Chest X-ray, PA view. Patient: 42 years old, sex F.
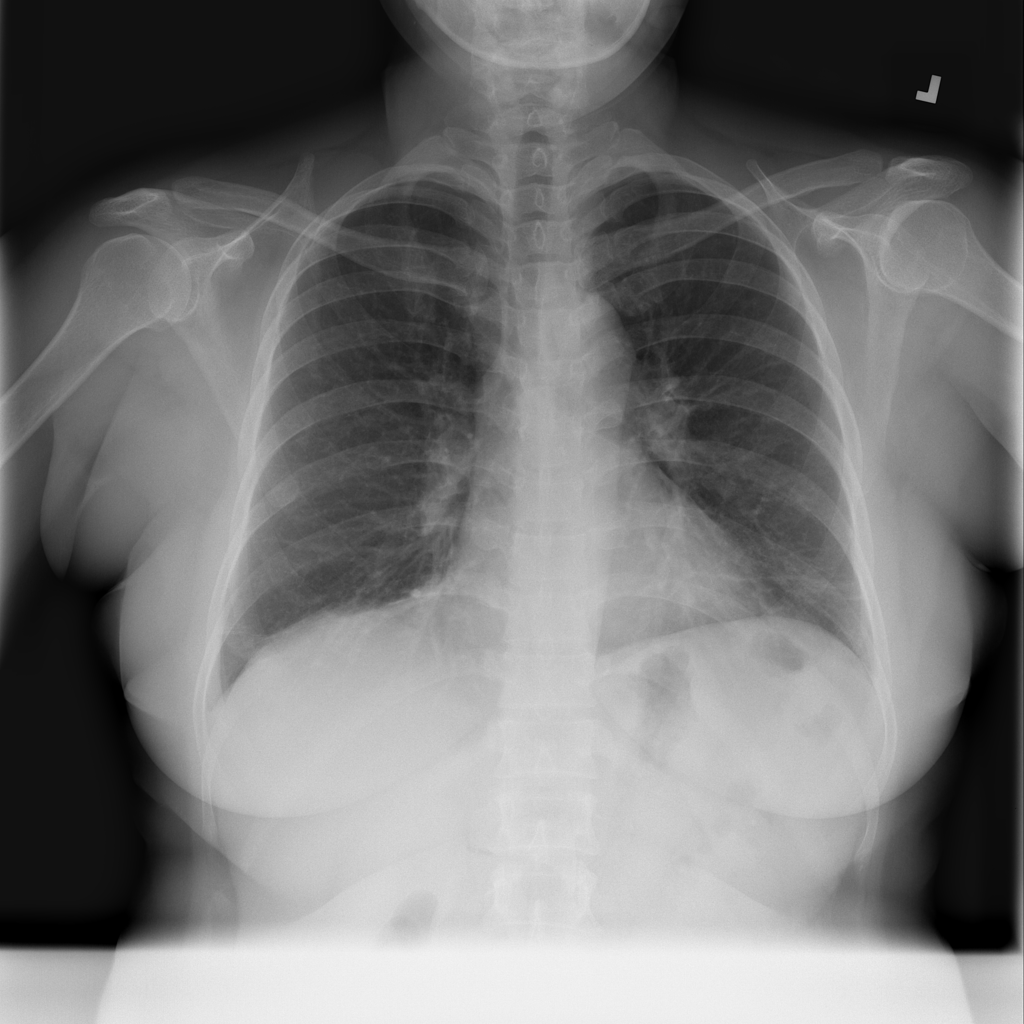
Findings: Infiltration